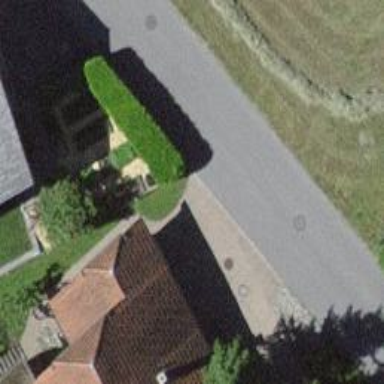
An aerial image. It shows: Hedge acting as barrier.